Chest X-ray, AP view. Patient: 34 years old, sex M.
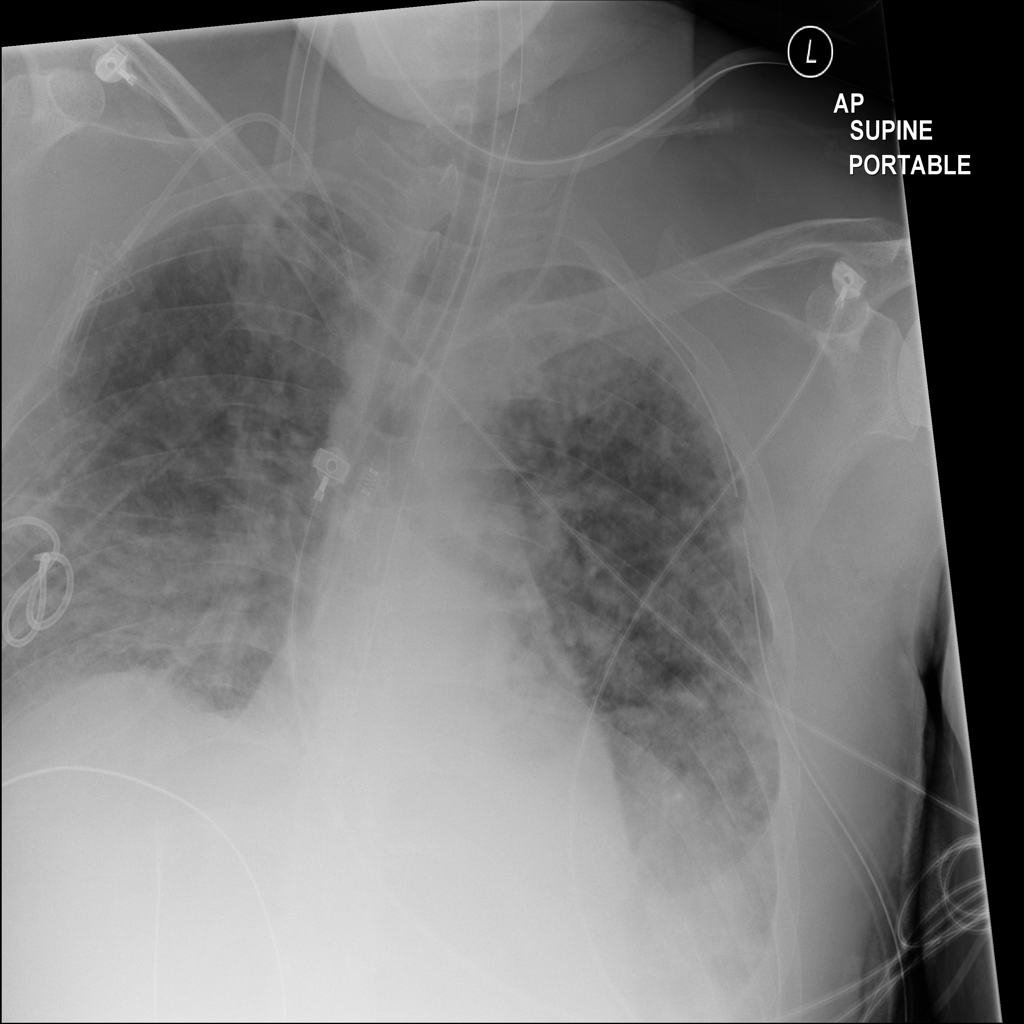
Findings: Atelectasis, Effusion, Infiltration